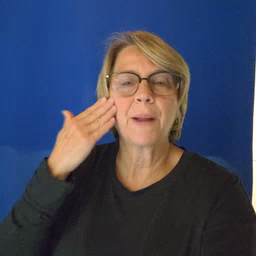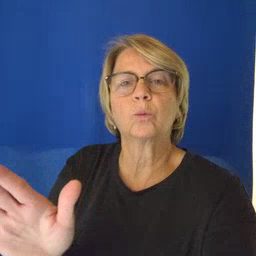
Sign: bedroom